Current action and preconditions to check: path_clear

Your task: For each precondition in the list above, predict whether it will hold at this action.

Consider the current scene as observed from the mobile robot's camera, and analyze the predicted future states of all dynamic agents (e.g., people, animals, vehicles, or any moving entities) within the NEXT SECOND.

IMPORTANT: Only answer "very likely" if you are absolutely certain—based on strong, clear evidence—that a dynamic agent will violate the precondition in the predicted future state. Do NOT answer "very likely" for unlikely, ambiguous, or low-probability risks.

Ask yourself for each precondition: Is there a high probability, with clear and convincing evidence, that the predicted future states of any dynamic agent will interfere with the predicted future state of the currently executing action within the NEXT SECOND, causing that precondition to fail?

Assess the risk level based on these predictions. Use "likely" or "very likely" if motions create a clear risk of interference.

Use "neutral" or "improbable" if agents are nearby but their predicted paths are clearly diverging or non-conflicting.

Failure Risk Categories: "very improbable", "improbable", "neutral", "likely", "very likely"

Answer Format: Output ONLY the probability_of_failure value from these categories: "very improbable", "improbable", "neutral", "likely", "very likely"

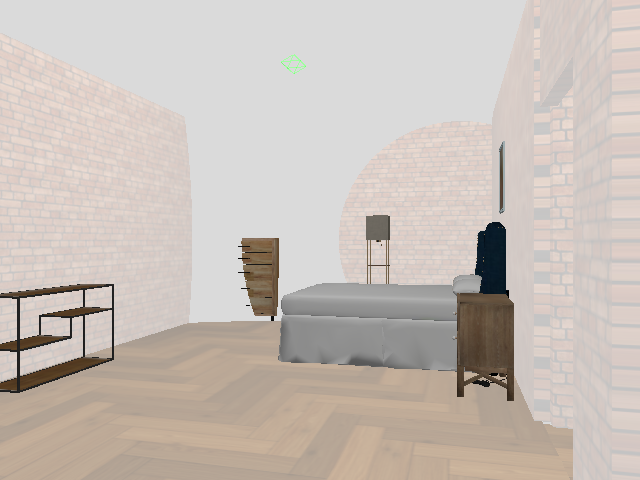

Answer: very improbable